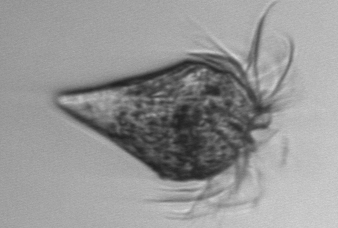
Label: Strombidium_wulffi